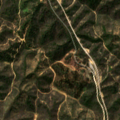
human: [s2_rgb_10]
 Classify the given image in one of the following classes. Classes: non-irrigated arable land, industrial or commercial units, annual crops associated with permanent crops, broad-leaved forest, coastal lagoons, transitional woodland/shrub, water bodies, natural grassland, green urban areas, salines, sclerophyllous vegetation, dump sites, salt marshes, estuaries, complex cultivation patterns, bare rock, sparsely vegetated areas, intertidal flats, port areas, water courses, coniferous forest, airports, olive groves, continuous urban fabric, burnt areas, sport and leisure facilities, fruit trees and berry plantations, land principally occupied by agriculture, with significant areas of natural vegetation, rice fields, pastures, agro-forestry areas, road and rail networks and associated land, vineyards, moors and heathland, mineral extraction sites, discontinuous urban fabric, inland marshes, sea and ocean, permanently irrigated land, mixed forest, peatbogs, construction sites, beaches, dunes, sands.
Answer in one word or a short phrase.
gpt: broad-leaved forest, transitional woodland/shrub